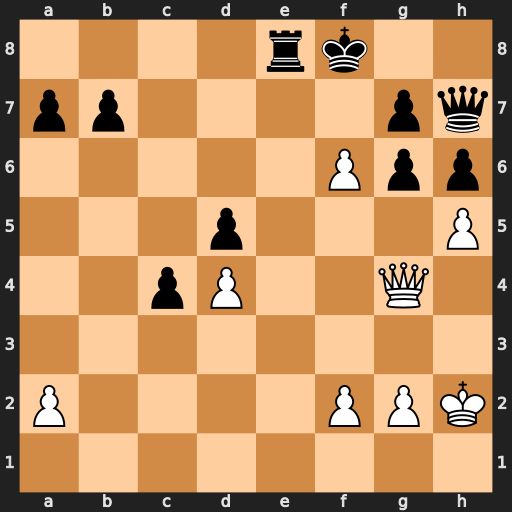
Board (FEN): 4rk2/pp4pq/5Ppp/3p3P/2pP2Q1/8/P4PPK/8
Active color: w
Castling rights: -
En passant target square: -
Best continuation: hxg6 Qg8 f7 Qxf7 gxf7